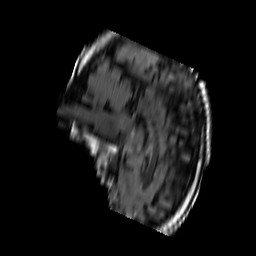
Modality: FLAIR
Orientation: sagittal
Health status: ill
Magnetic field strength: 3 T